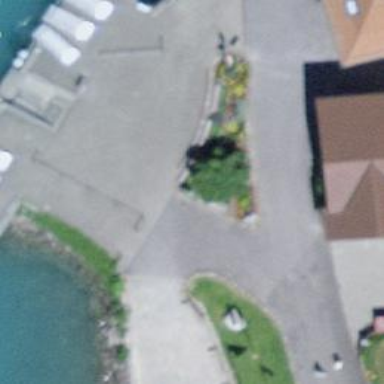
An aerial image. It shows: Bench.